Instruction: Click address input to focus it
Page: traveler
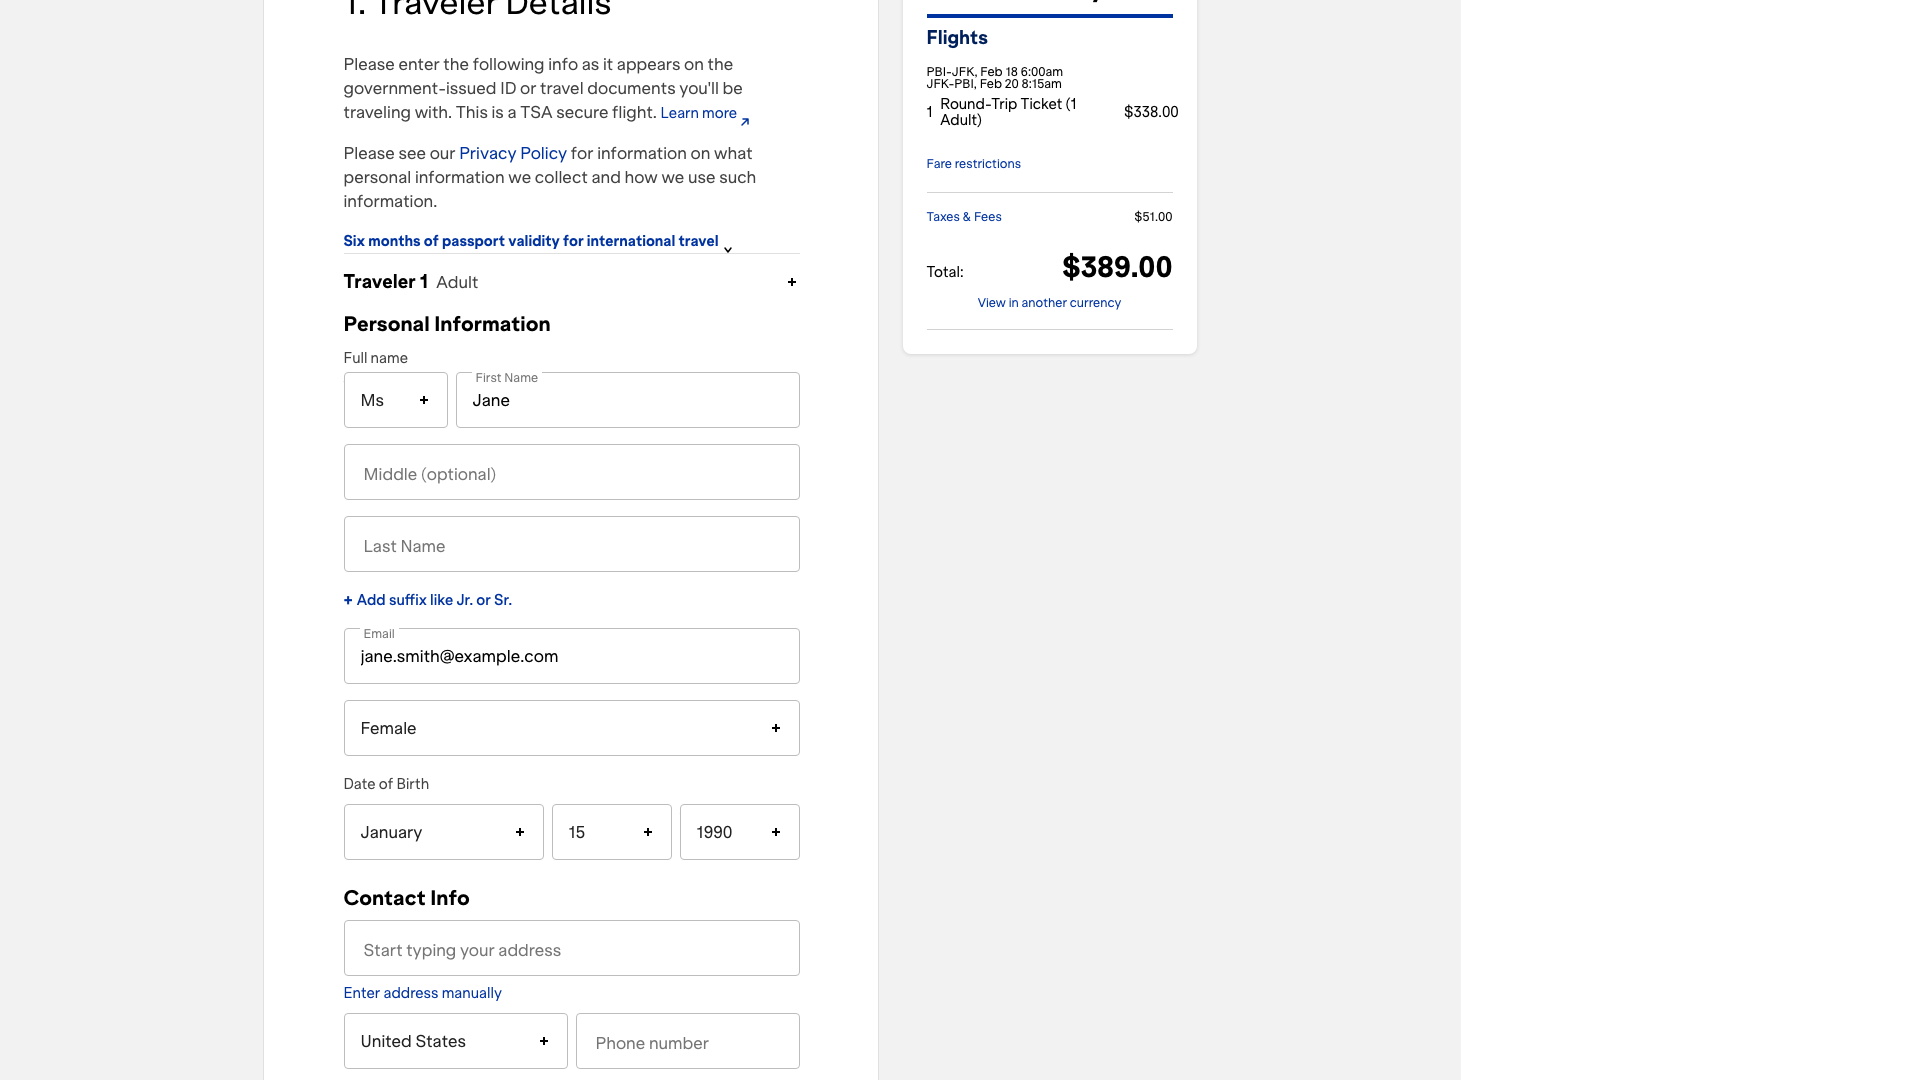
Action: click